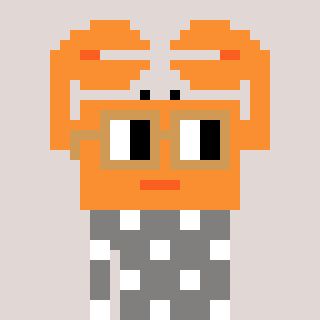
a pixel art character with square brown glasses, a crab-shaped head and a bluegrey-colored body on a warm background